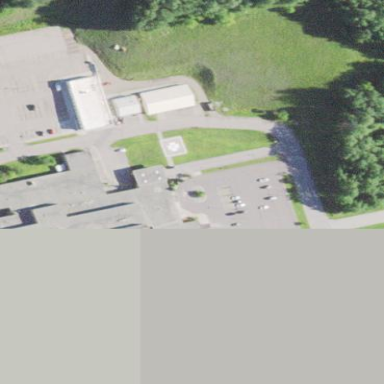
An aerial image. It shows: Hospital building.